Question: I need help. My Recipe app has a main viewController with two 'UITableView' ('ingredientTableView' and 'directionTableView'). Each is populate from two modal view controllers by 'segue'.
The data are storage in the ingredient/direction array of new recipe, but the 'UITableView' not display the text when dismissing the modal view.

The 'Save' 'UIBarButton' code of 'newRecipeController':
'''
// MARK: - IBActions
extension AddNewRecipeViewController {
// MARK: - Add Ingredient
@IBAction func saveIngredient(_ segue: UIStoryboardSegue)
{
guard let addIngredientModalViewController = segue.source as? AddIngredientModalViewController,
let ingredient = addIngredientModalViewController.ingredient else
{
return
}
// add the new ingredient to the ingredients array
ingredients.append(ingredient)
// update the tableview
let indexPath = IndexPath(row: ingredients.count - 1, section: 0)
ingredientTableView.insertRows(at: [indexPath], with: .automatic)
}
@IBAction func cancelAddIngredient(_ segue: UIStoryboardSegue)
{
dismiss(animated: true, completion: nil)
}
'''
This is the prepare for segue code of a modal view:
'''
// MARK: - Segue AddIngredient
override func prepare(for segue: UIStoryboardSegue, sender: Any?)
{
if segue.identifier == "SaveIngredient",
let ingredientName = fieldAddNameIngredient.text,
let ingredientValue = fieldValueOfIngredient.text
{
ingredient = IngredientModel(titleIngredientRecipe: ingredientName, subtitleIngredientRecipe: ingredientValue)
}
}
'''
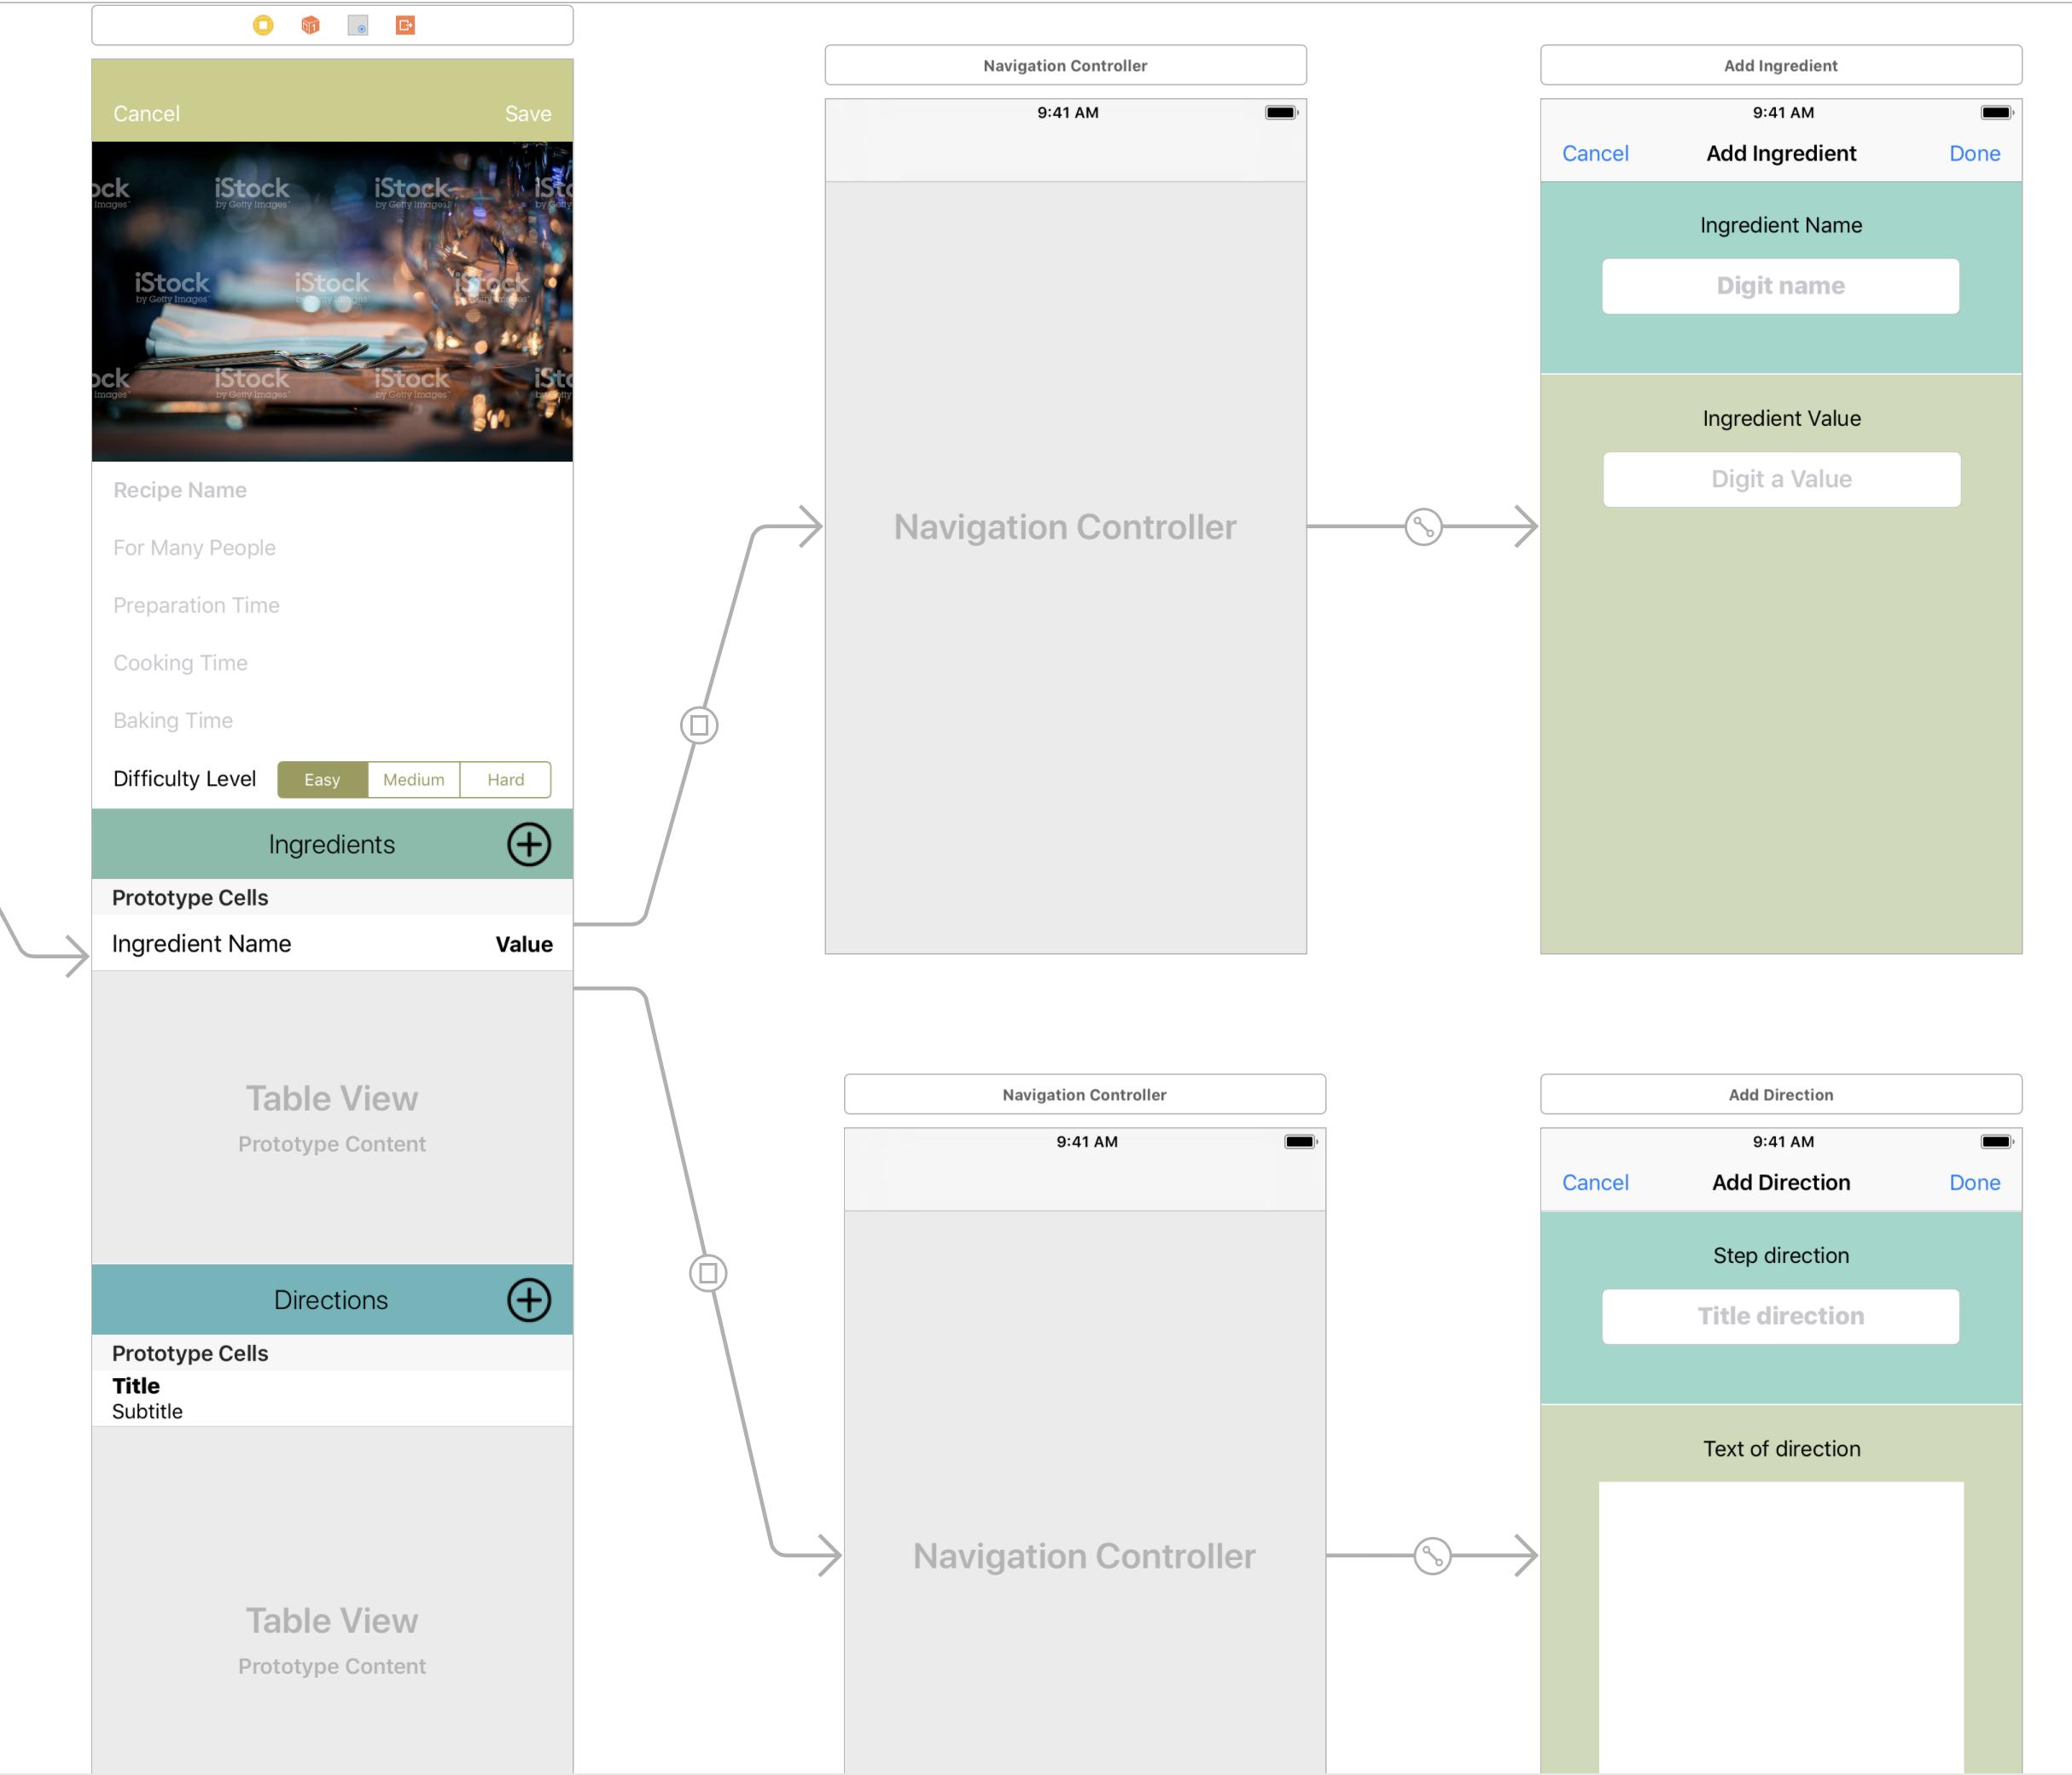
Answer: We need to make sure your segues are working correctly. You need to ctrl+drag from the "add" button of the main 'tableViewController' to the other view controller and make this a "push" segue.
Then, ctrl+drag from the "save" button on the 'addNewRecipeViewController' to the small exit icon just above the view controller. This will allow you to set up an unwind segue (which rolls back to the main view controller).
Now you need to set up 'prepareForSegue()' in the 'addNewRecipeViewController' which gets the data ready to send back, then set up an unwind segue function in the main 'tableViewController' to receive the data, update your array with the data and reload the 'tableView'.
First, in the 'addNewRecipeViewController'. What you have should work. The important thing is that you set the view controller variable 'ingredient', as this can then be passed back to the first view controller.
'''
override func prepare(for segue: UIStoryboardSegue, sender: Any?) {
if segue.identifier == "SaveIngredient",
let ingredientName = fieldAddNameIngredient.text,
let ingredientValue = fieldValueOfIngredient.text
{
ingredient = IngredientModel(titleIngredientRecipe: ingredientName, subtitleIngredientRecipe: ingredientValue)
}
}
'''
Then, in the main 'tableViewController' we write the function that will receive data from the unwind segue.
'''
@IBAction func unwind(sender: UIStoryboardSegue) {
if let sourceViewController = sender.source as? AddNewIngredientViewController, let ingredient = sourceViewController.ingredient {
// Now ingredient holds the new data, so use it as you wish. This is an example:
myIngredients.append(ingredient)
tableView.reloadData()
}
}
'''
This way, you can pass whatever data you need back to the original 'tableViewController'. I'm not quite sure how your custom classes are set up (Ingredient, Recipe etc) but as long as the second (data entry) view controller has a variable of the right type to store the data, it can be accessed like this in the first (master) view controller.
Here is a <URL> on passing data in an unwind segue.
---
Update:
I have looked at the source code - the problem was not providing an unwind segue identifier in Storyboard identity inspector. There were also a few minor changes to tableView delegate code (checking tableView identity with '===' instead of '==').
Image below show where to provide this identifier - this needs to match the check for the identifier in the unwind method.
<URL>
<URL>